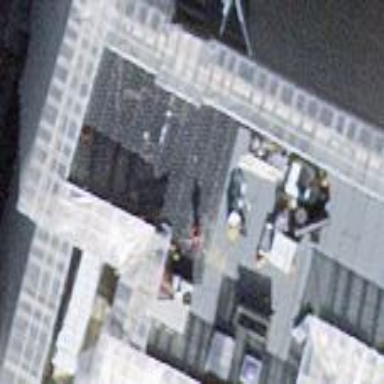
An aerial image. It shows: The building with flat silver roof and oldlace exterior color. It consists of apartments.